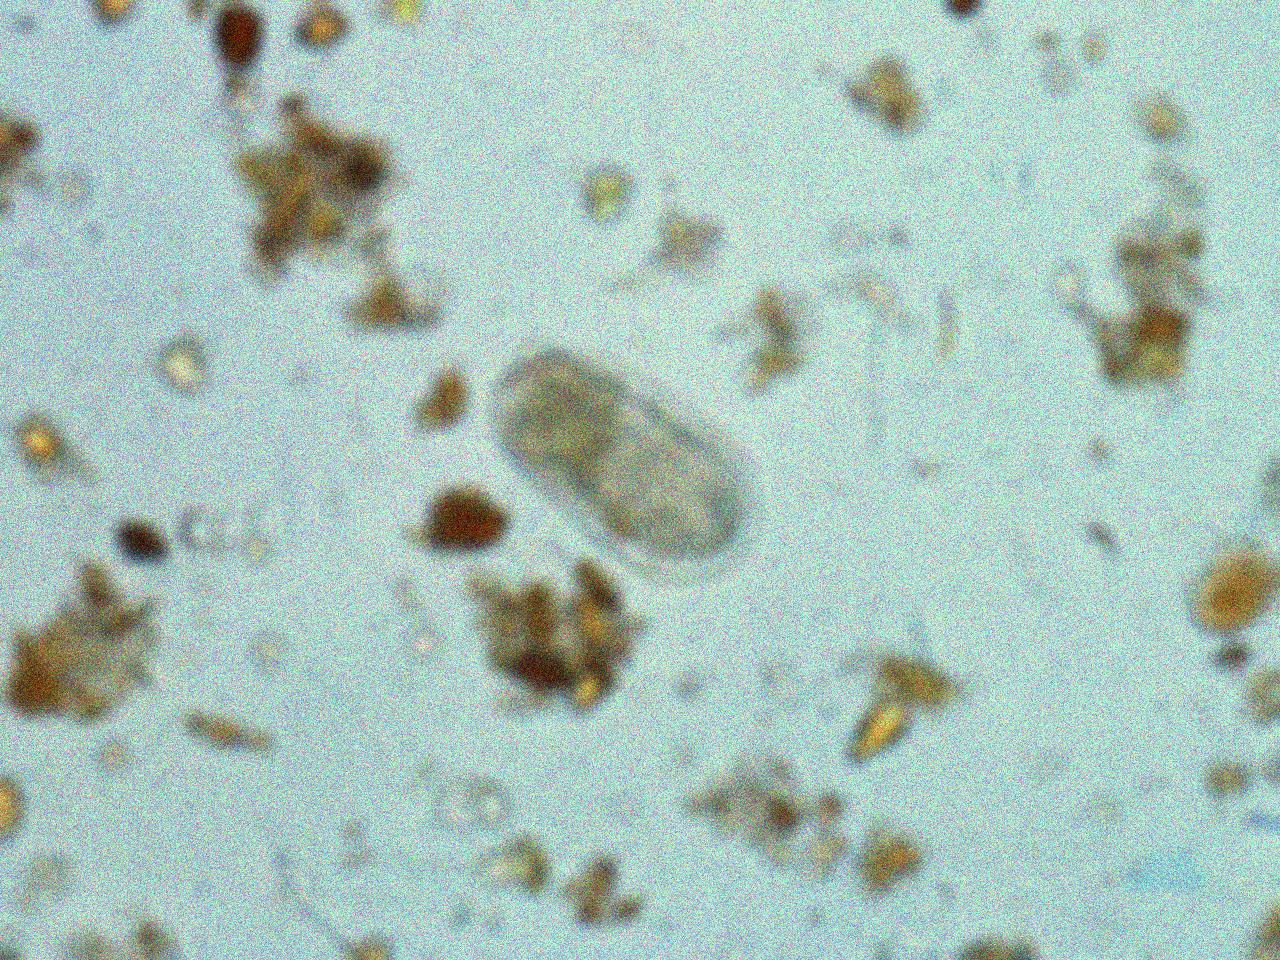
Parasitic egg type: Hookworm egg